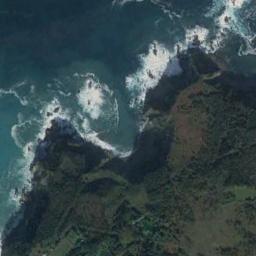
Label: beach